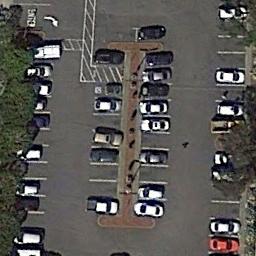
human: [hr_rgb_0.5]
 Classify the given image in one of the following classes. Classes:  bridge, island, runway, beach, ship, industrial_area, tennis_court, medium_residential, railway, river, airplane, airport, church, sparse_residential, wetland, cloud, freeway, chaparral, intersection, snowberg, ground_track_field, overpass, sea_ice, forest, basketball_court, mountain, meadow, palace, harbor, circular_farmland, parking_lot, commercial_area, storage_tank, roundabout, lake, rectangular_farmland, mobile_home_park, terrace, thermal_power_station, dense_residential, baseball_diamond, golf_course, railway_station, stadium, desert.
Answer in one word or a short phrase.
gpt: parking_lot